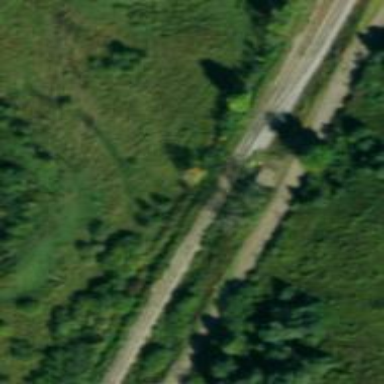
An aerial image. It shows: Railway siding for service.